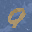
Label: 9